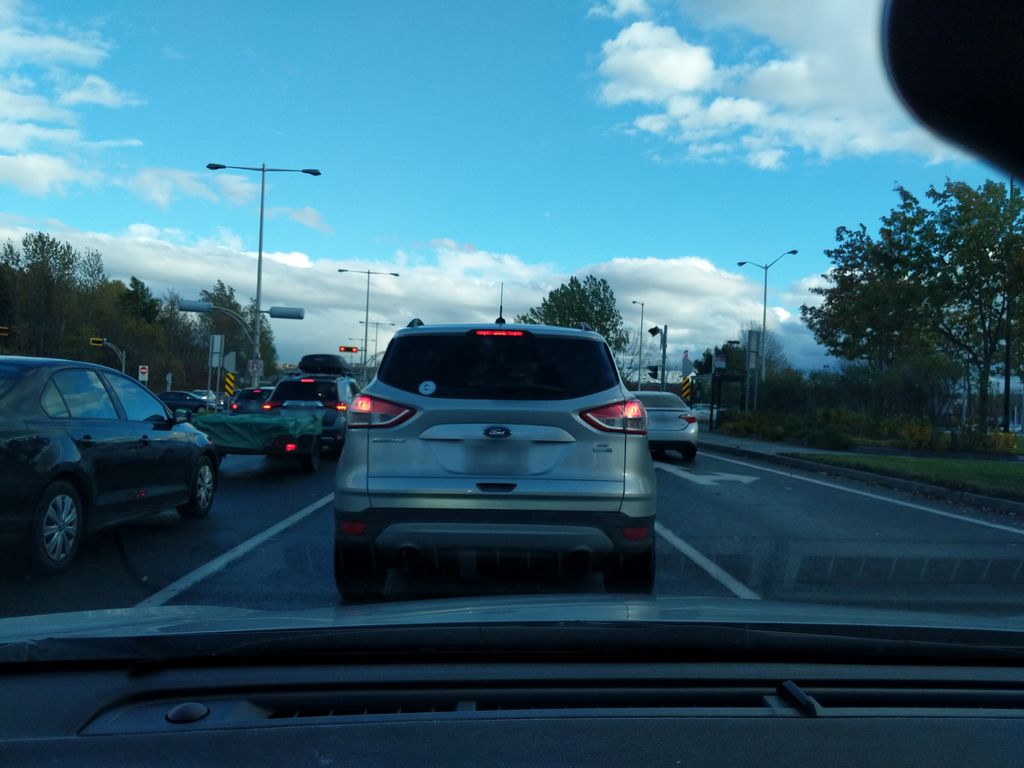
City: quebec_city